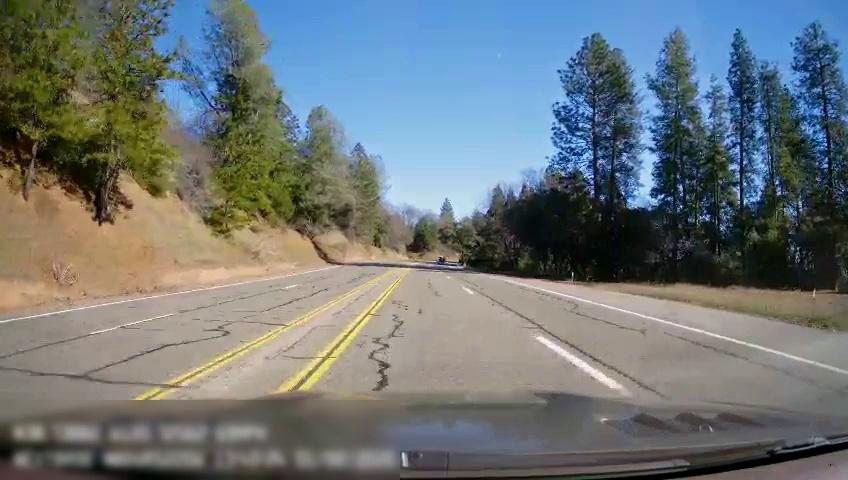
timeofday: Day
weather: Sunny
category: Drivable Space
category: Lanes | Opposite Lane
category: Lanes | Opposite Lane
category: Lanes | Current Lane
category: Lanes | Alternate Lane
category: Lanes | Current Lane
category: Lanes | Alternate Lane
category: Lanes | Opposite Lane
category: Lanes | Opposite Lane